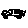
Label: car